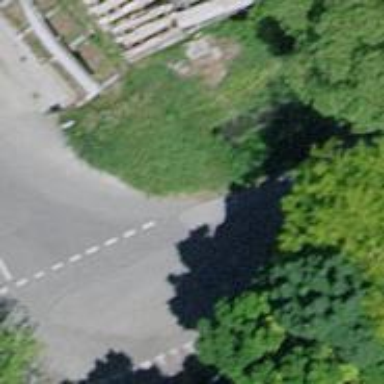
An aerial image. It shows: Bus stop with platform for public transport.